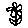
Label: flower